Interaction volume radius: 5 \u00c5
Interaction volume height: 20 \u00c5
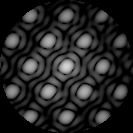
Disorder parameter: 0.0689